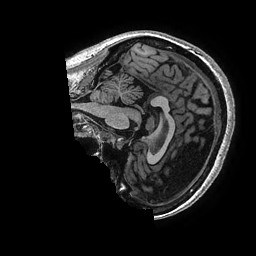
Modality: T1w
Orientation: sagittal
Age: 50
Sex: female
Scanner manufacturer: ge
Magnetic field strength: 3 T
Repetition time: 0.006952 s
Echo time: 0.00292 s